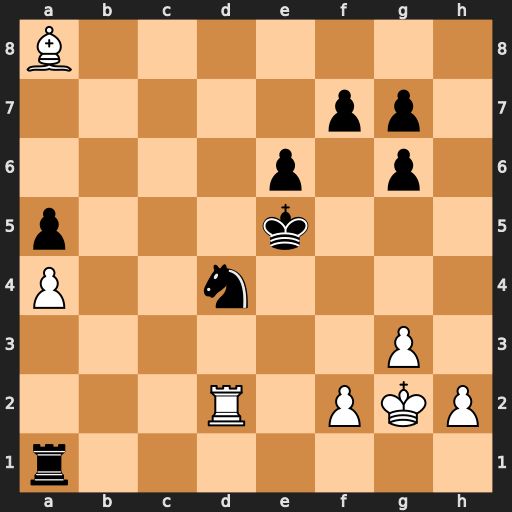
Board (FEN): B7/5pp1/4p1p1/p3k3/P2n4/6P1/3R1PKP/r7
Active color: w
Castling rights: -
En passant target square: -
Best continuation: f4+ Kf6 Rxd4